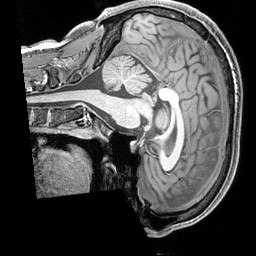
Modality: T1w
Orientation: sagittal
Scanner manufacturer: siemens
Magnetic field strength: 3 T
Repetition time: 2.3 s
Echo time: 0.00226 s